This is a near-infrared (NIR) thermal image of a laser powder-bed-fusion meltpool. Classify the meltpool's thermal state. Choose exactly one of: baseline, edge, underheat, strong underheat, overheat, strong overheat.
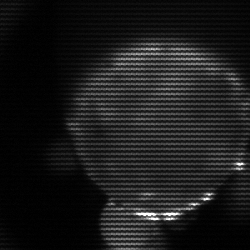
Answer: edge